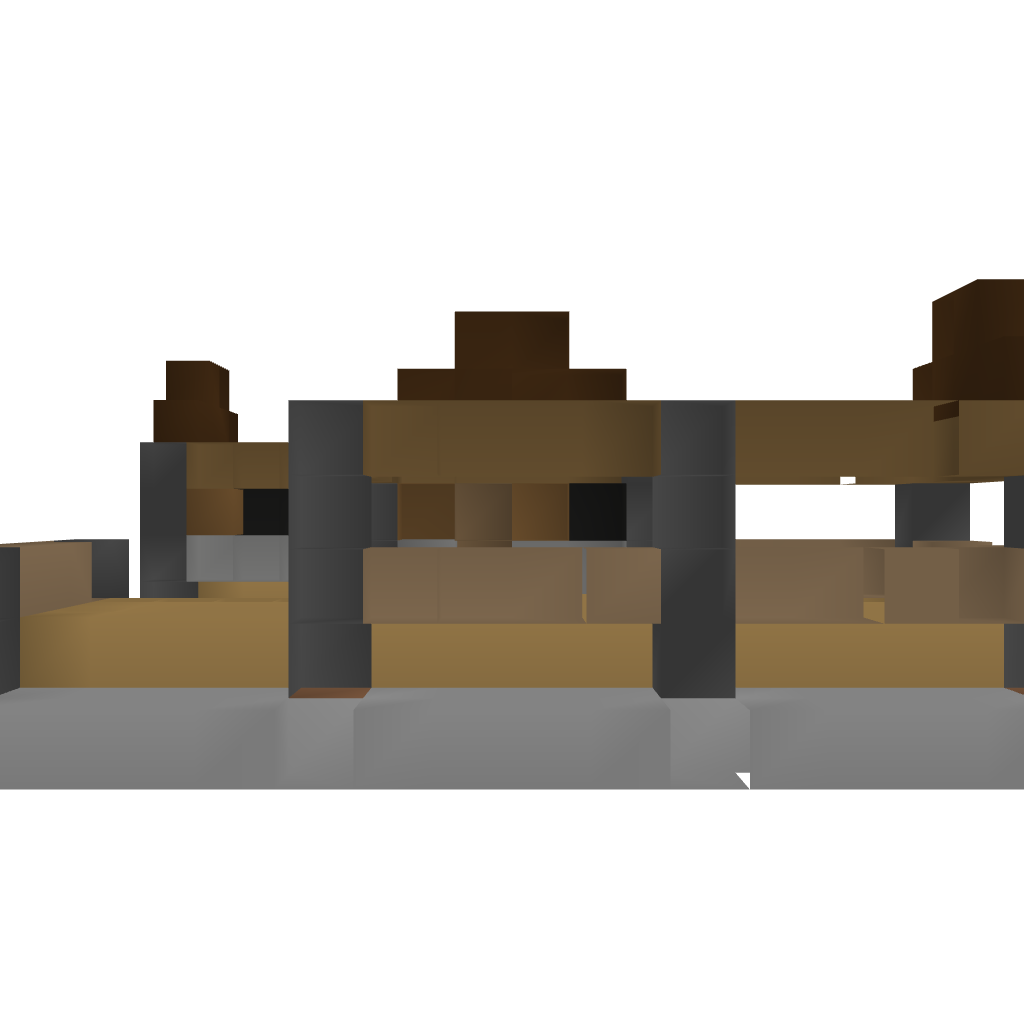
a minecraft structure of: Basic Dockhouse